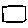
Label: square